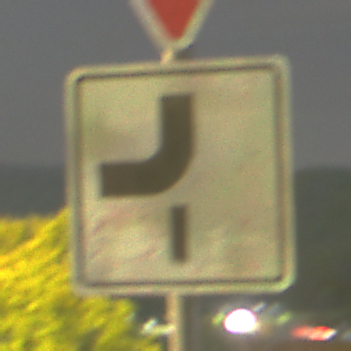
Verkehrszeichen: VerlaufVorfahrtsstrasse7
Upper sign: VorfahrtGewaehren
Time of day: Night
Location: Outdoor (Urban)
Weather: PartlyCloudy
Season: NotSpecified
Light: Artificial